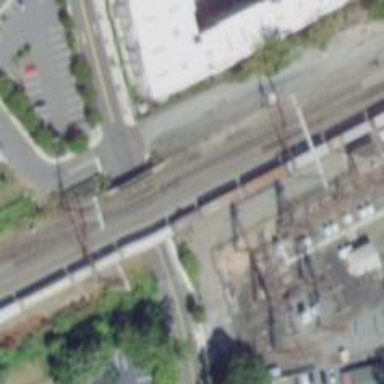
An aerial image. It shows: Bridge over railway with electrified contact lines.